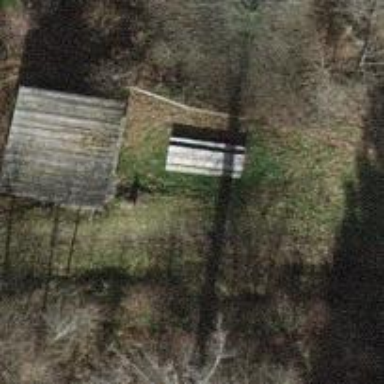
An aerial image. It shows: Picnic table located in leisure land area.